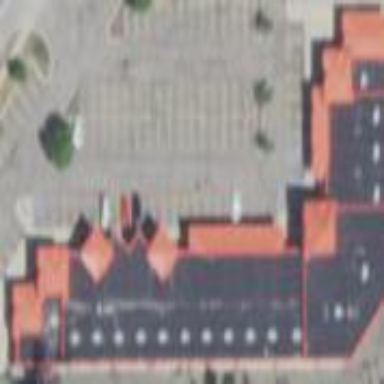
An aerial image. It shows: Retail building.